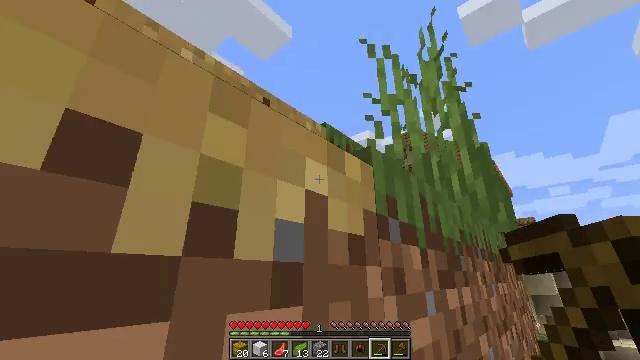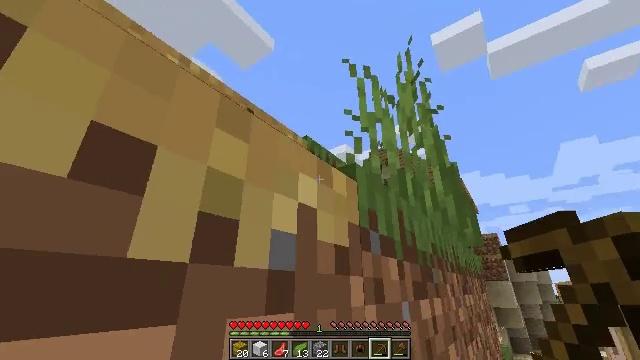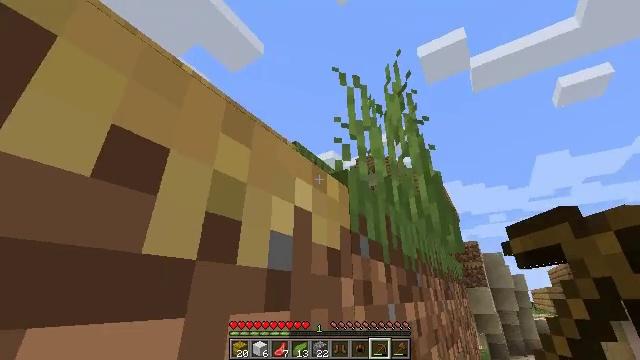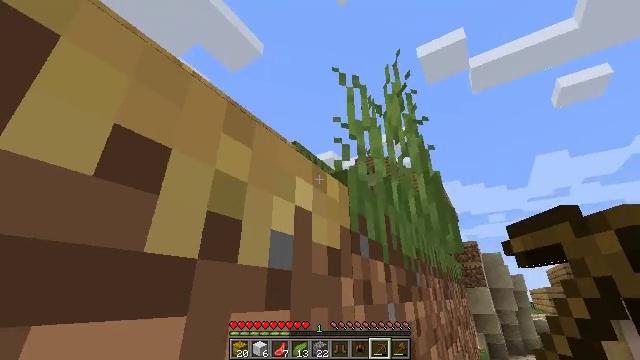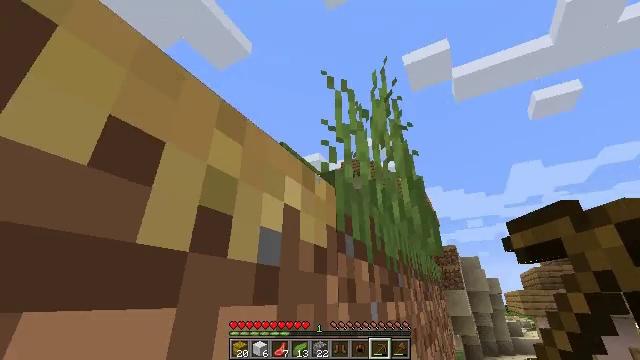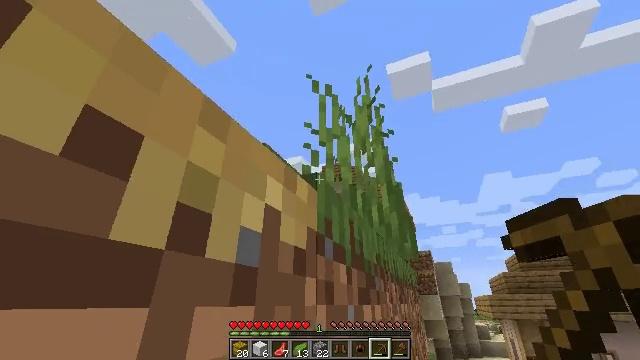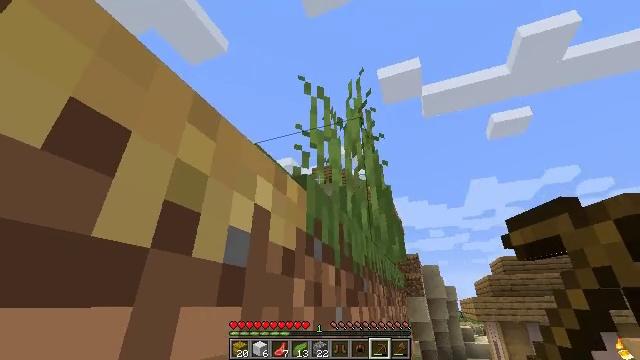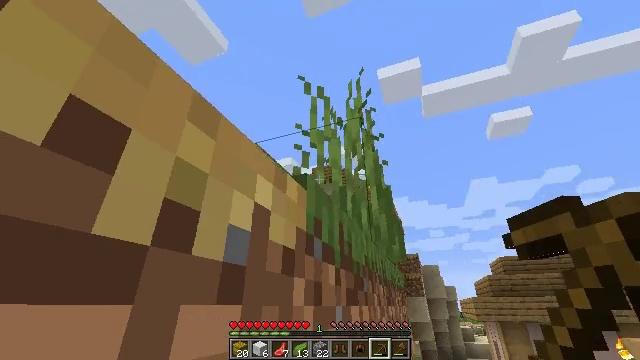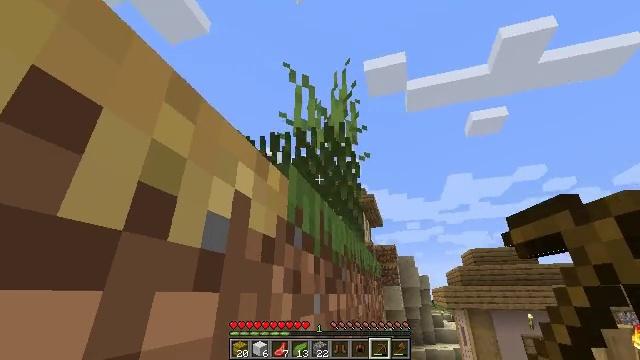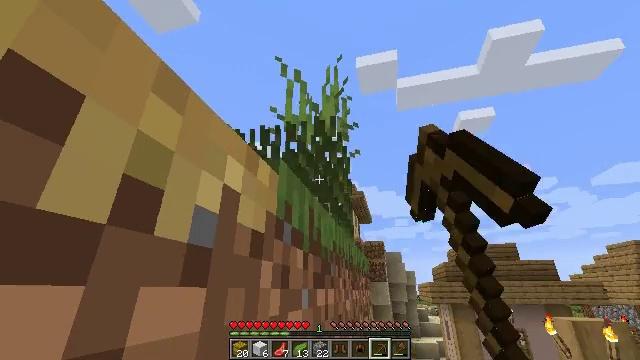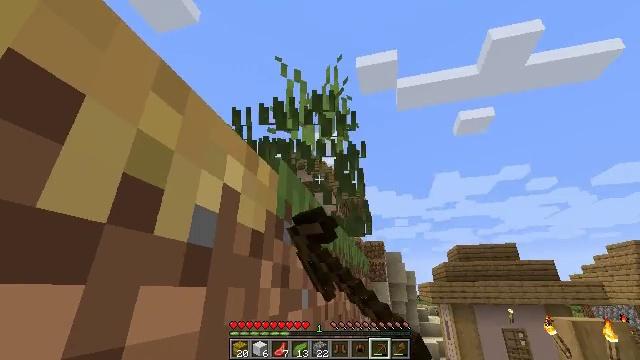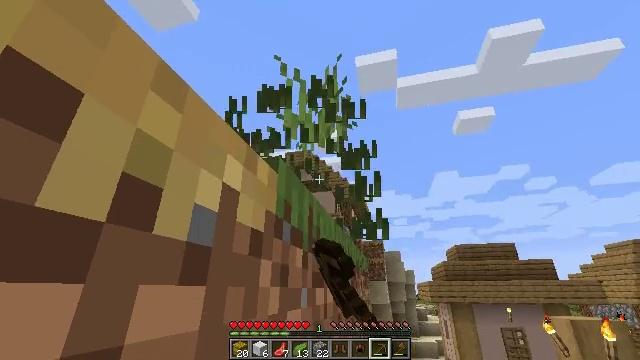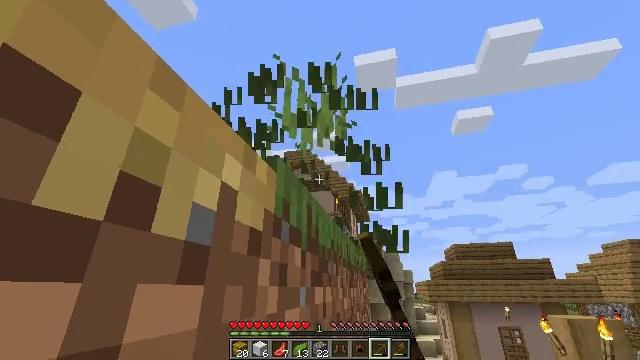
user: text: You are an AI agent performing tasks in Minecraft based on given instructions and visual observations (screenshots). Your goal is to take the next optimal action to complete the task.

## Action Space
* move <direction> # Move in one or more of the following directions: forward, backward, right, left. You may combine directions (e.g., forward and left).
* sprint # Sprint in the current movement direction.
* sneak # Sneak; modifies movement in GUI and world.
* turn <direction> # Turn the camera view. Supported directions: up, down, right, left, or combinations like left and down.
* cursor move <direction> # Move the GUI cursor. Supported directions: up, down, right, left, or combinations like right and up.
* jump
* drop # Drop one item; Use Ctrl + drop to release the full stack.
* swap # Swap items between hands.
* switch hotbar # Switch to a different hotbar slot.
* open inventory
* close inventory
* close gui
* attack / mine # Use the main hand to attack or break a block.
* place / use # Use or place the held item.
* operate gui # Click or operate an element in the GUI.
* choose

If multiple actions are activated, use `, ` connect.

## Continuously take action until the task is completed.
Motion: motion action
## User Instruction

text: Clear away tall grass.
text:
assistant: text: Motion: turn right and up
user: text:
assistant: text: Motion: turn right and up
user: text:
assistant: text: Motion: no_op
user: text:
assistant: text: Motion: turn right
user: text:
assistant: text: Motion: turn right
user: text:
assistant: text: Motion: turn right
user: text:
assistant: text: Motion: no_op
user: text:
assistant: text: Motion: turn right and down, attack / mine
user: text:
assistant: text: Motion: turn right, attack / mine
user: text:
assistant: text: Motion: attack / mine
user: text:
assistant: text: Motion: attack / mine
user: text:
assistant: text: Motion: no_op
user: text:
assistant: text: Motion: no_op